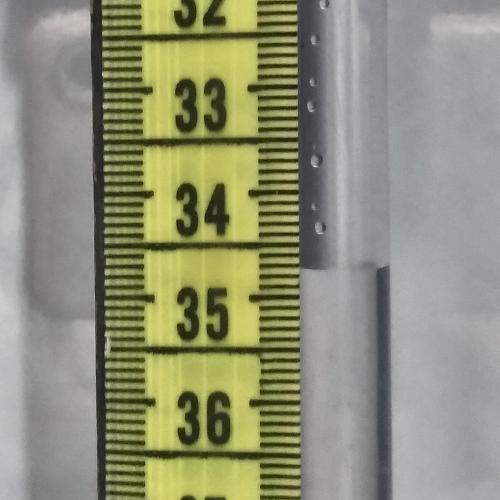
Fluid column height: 34.7 cm